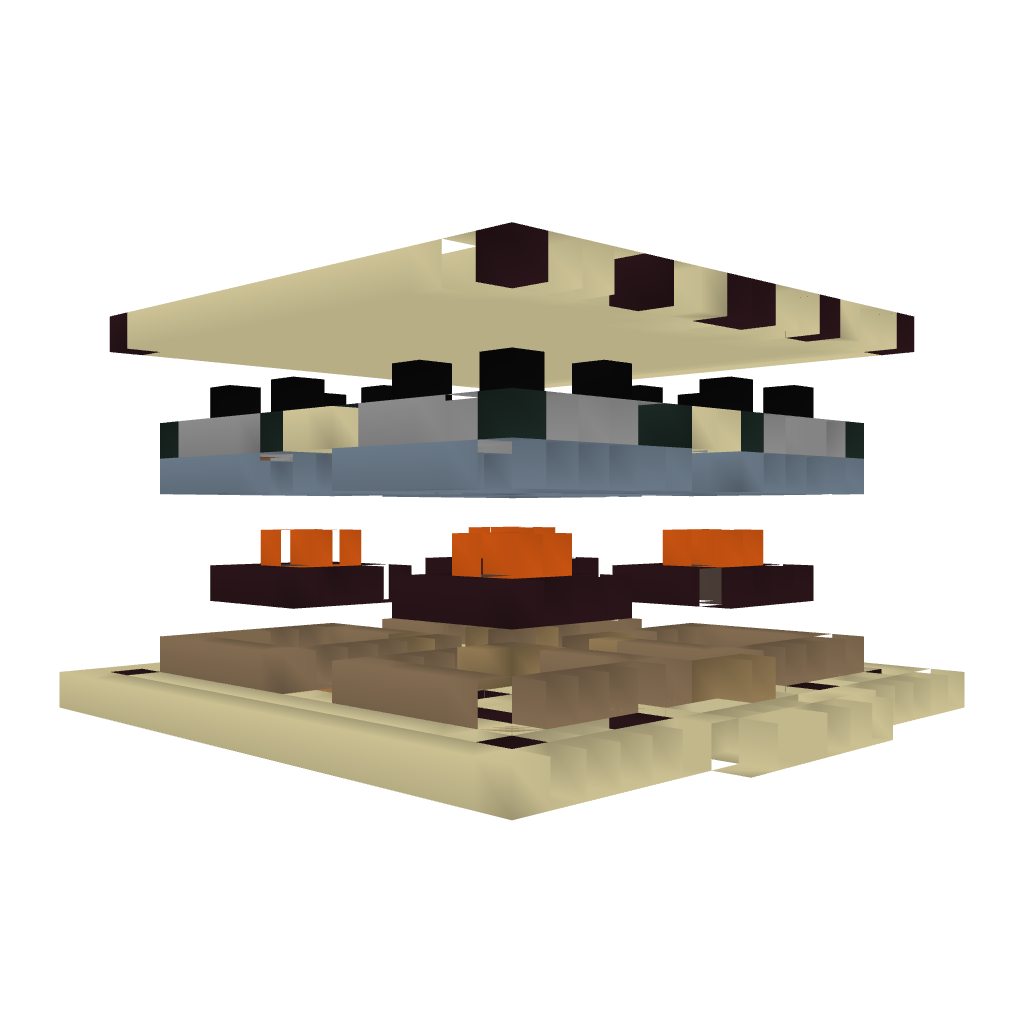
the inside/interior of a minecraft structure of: Mob Trap